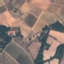
Label: PermanentCrop